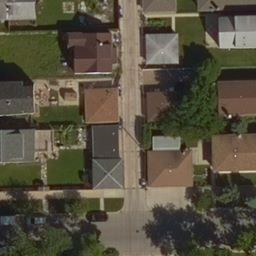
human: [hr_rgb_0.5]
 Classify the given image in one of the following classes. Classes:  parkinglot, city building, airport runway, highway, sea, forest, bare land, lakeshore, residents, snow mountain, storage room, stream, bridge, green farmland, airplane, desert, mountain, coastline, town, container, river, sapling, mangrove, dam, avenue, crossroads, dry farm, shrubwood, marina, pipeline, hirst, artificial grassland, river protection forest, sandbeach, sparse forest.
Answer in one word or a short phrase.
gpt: residents